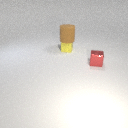
large brown rubber cylinder above small yellow rubber cube